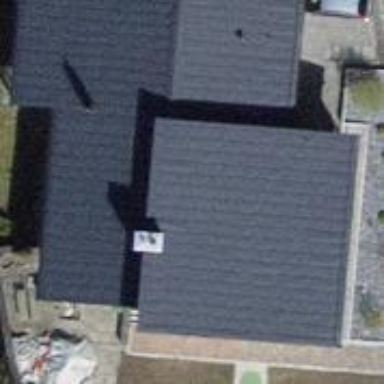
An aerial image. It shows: Building with tile roof.